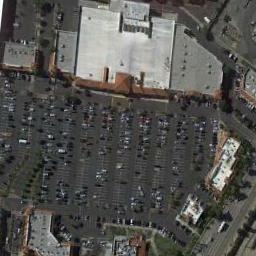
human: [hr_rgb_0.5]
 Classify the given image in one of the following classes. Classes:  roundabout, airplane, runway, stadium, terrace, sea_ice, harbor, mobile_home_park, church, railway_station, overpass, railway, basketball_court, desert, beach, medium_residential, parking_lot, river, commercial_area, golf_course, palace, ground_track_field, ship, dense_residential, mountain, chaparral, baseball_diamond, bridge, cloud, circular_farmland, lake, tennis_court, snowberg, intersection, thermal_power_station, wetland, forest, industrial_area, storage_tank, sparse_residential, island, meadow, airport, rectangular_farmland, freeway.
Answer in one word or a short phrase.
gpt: parking_lot